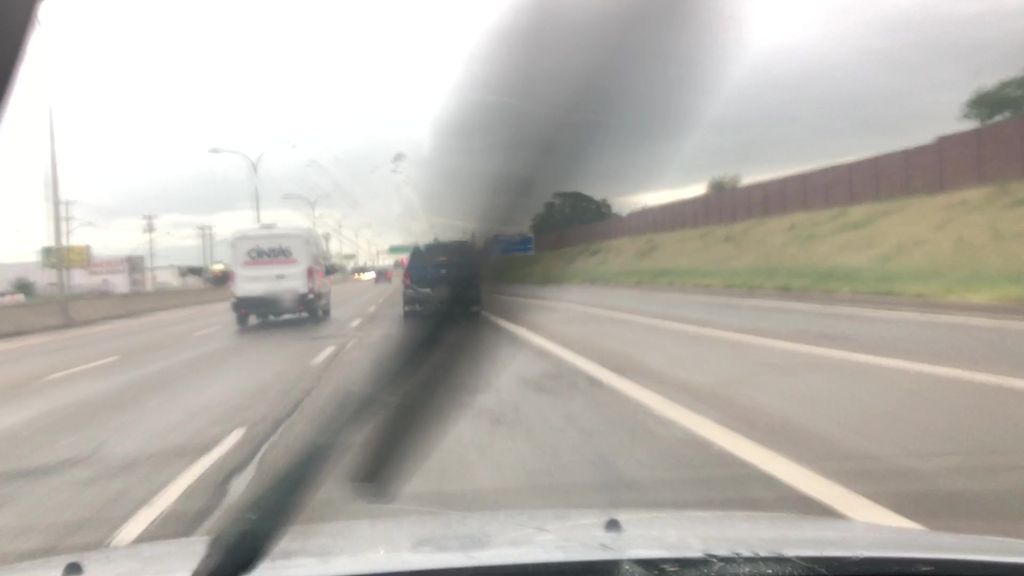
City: edmonton